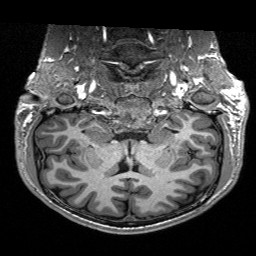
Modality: T1w
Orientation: sagittal
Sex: male
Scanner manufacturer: siemens
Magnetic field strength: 3 T
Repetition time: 2.3 s
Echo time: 0.00197 s